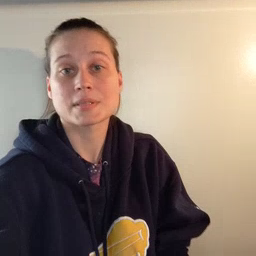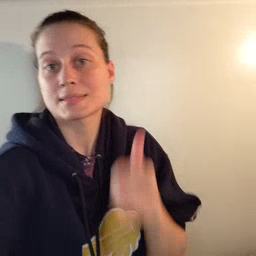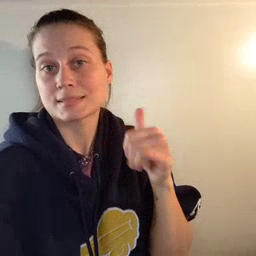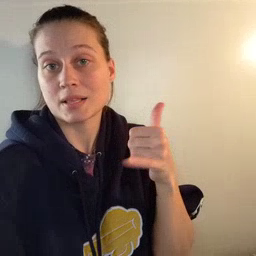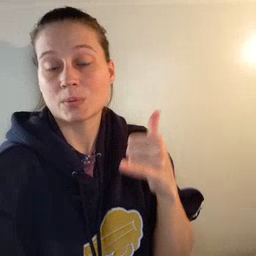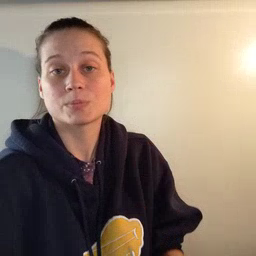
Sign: yellow